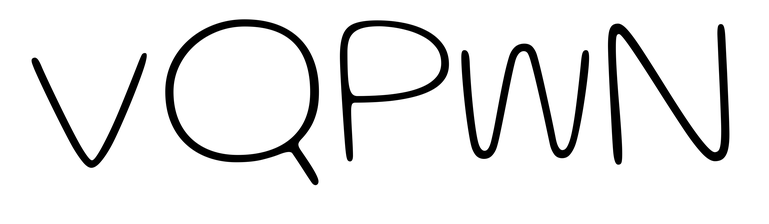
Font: Gluten_Thin